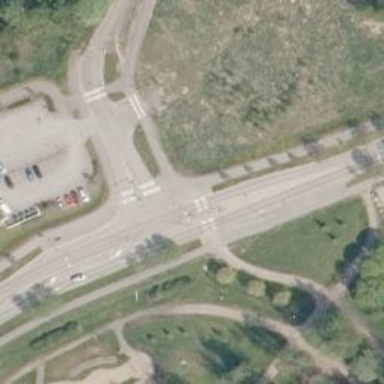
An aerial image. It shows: Crossing on asphalt cycleway.